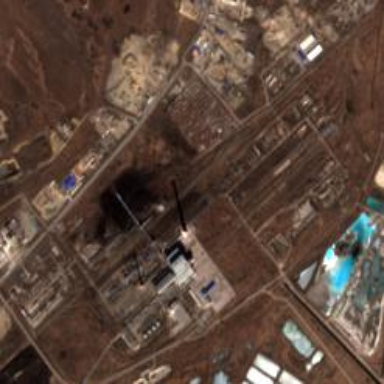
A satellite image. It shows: Industrial area with coal-powered plant surrounded by wall.